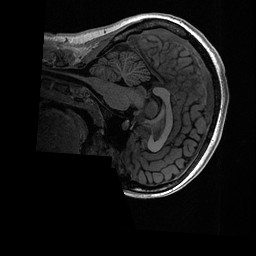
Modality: T1w
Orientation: sagittal
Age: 19
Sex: female
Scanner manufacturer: ge
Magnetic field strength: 3 T
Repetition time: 0.006952 s
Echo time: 0.00292 s